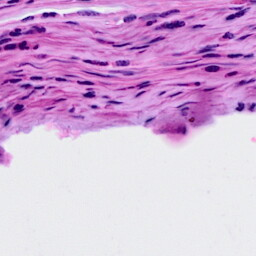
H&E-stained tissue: Cervix